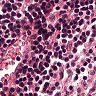
Metastatic tissue present: no